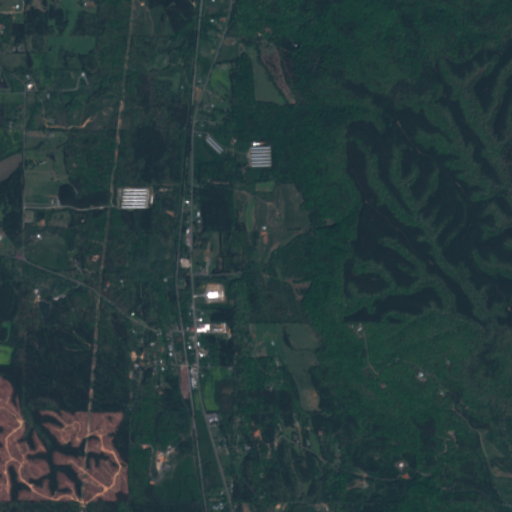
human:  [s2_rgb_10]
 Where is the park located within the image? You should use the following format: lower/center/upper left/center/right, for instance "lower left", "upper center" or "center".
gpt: The park is located in the upper center of the image.
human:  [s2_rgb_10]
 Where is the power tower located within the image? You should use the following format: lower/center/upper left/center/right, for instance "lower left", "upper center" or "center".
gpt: The power tower is located in the left of the image.
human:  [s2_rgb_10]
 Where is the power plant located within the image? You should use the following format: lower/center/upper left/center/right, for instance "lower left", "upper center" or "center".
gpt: There is no power plant in the image.